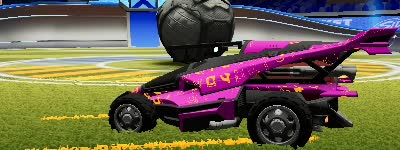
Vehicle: aftershock